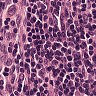
Metastatic tissue present: no